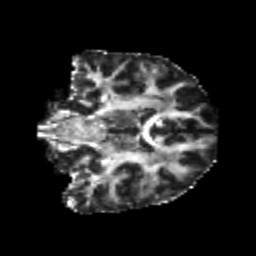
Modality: FA
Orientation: coronal
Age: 23
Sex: male
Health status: healthy
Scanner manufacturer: philips
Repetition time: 7.388 s
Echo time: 0.08599 s